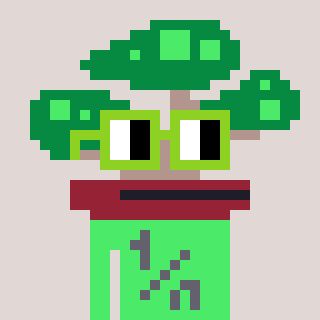
a pixel art character with square light green glasses, a bonsai-shaped head and a teal-colored body on a warm background